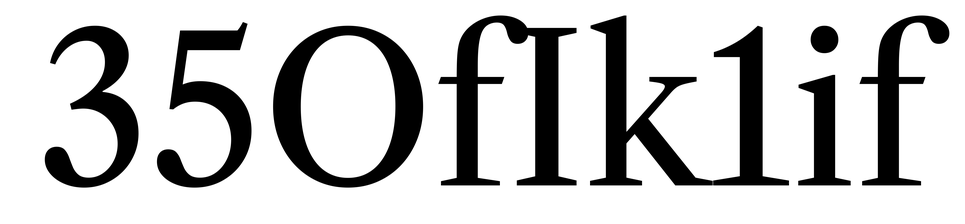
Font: LibreCaslonText_Regular